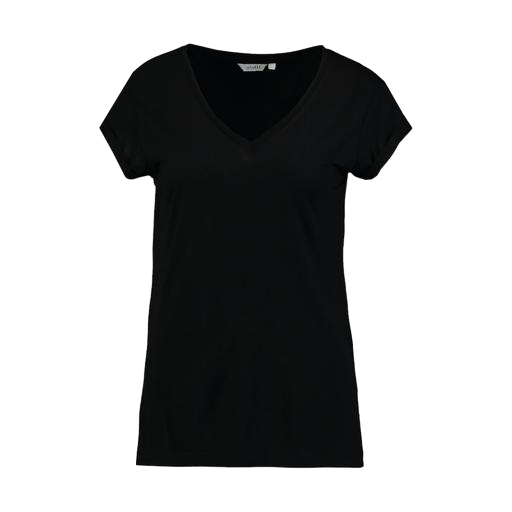
black v-neck t-shirt only macy, black women's jersey v-neck t-shirt, black v-neck t-shirt, white background